Question: I've to Integrate which is known as .
I've added 'AdobeCreativeSDKFoundation' and 'AdobeCreativeSDKImage' and other frameworks related to it. Also add some linker flags. and refer Following links.
I'm working with .
1. https://creativesdk.adobe.com/docs/ios/#/articles/imageediting/index.html
2. https://creativesdk.zendesk.com/hc/en-us/articles/202903359-Migrating-from-the-Aviary-SDK-to-the-Adobe-Creative-SDK-Beta
And here is my code.
'''
#import <AdobeCreativeSDKFoundation/AdobeCreativeSDKFoundation.h>
#import <AdobeCreativeSDKImage/AdobeCreativeSDKImage.h>
'''
added 'AdobeUXImageEditorViewControllerDelegate'
'''
[[AdobeUXAuthManager sharedManager]setAuthenticationParametersWithClientID:@"MyKey" withClientSecret:@"MySecret"];
AVYPhotoEditorController *editorController = [[AVYPhotoEditorController alloc] initWithImage:imageToEdit];
[editorController setDelegate:self];
[self presentViewController:editorController animated:YES completion:nil];
#pragma mark - AdobeCreativeSDK Delegates
- (void)photoEditor:(AdobeUXImageEditorViewController *)editor finishedWithImage:(UIImage *)image
{
//Got Image.
[self dismissViewControllerAnimated:YES completion:nil];
}
- (void)photoEditorCanceled:(AdobeUXImageEditorViewController *)editor
{
[self dismissViewControllerAnimated:YES completion:nil];
}
'''
But I got some unknown Error as below.
> *** Terminating app due to uncaught exception 'SDK Version Mismatch', reason: 'No CreativeSDKFoundation version found'
Please check below Screenshot.

I'm missing something? Help would be appriciated.
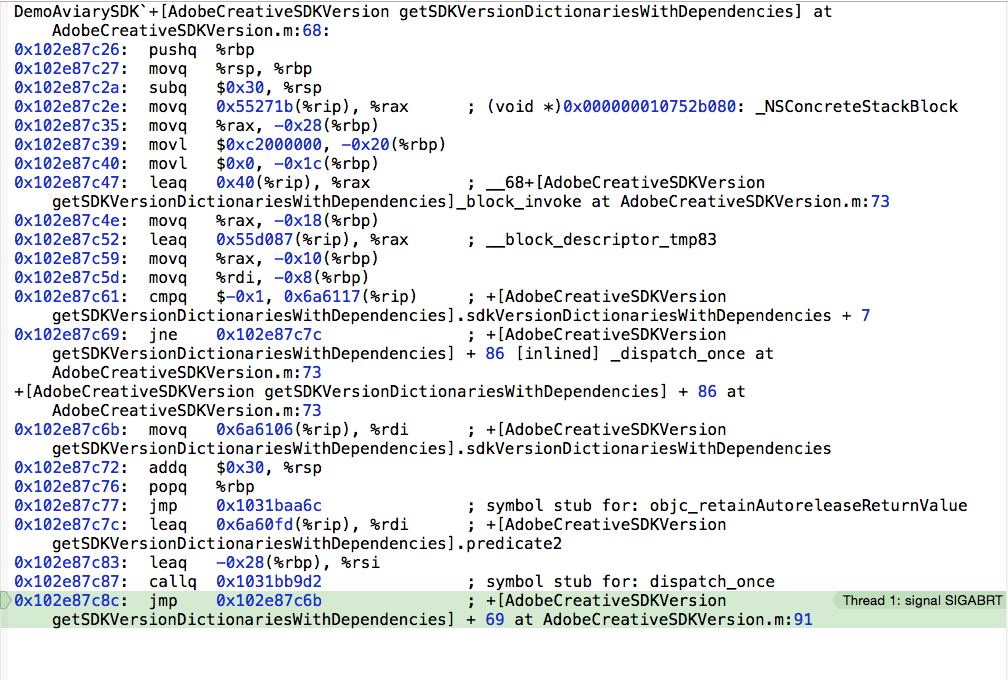
Answer: I've found the issue. You have to add bundle resource for your each Framework under you have to add manually. Bundle Resource is exist under . Follow same steps for all framework you've added to your project.